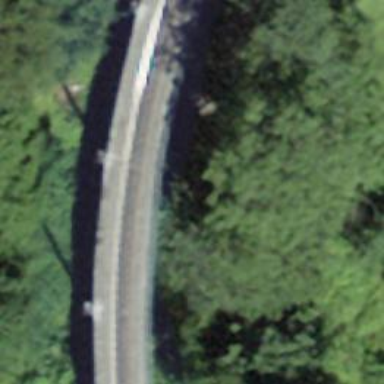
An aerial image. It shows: Narrow-gauge railway bridge with electrified tracks and single track passing over it.